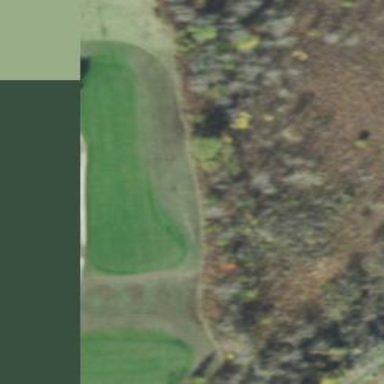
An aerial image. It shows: View of golf hole.